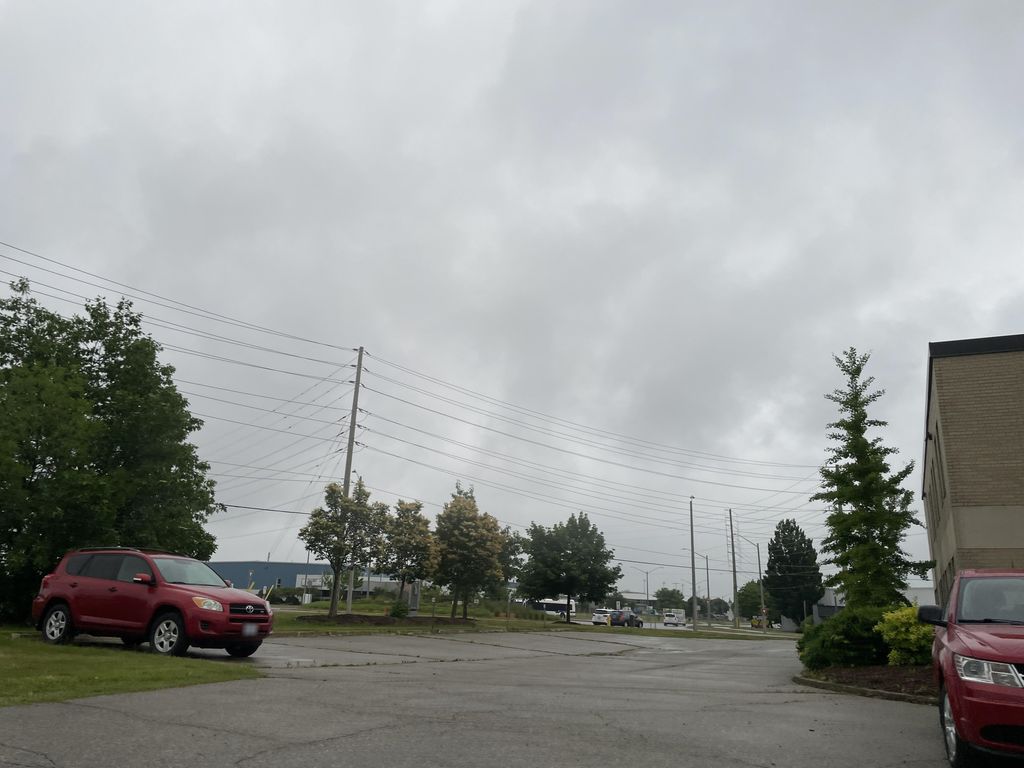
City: kitchener-waterloo